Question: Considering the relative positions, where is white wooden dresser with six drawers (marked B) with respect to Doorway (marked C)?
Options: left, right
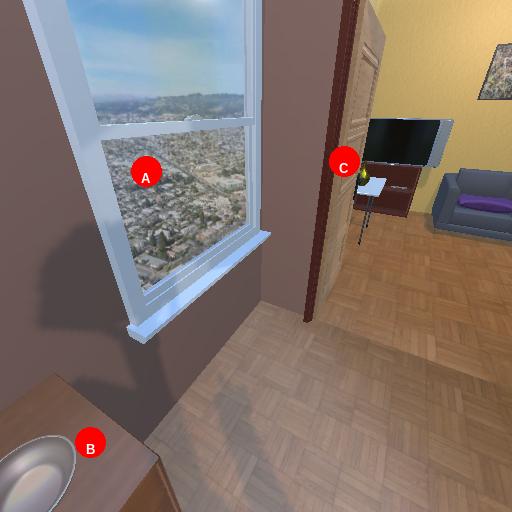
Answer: left